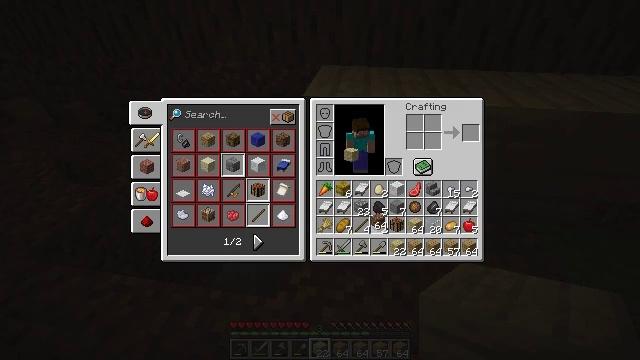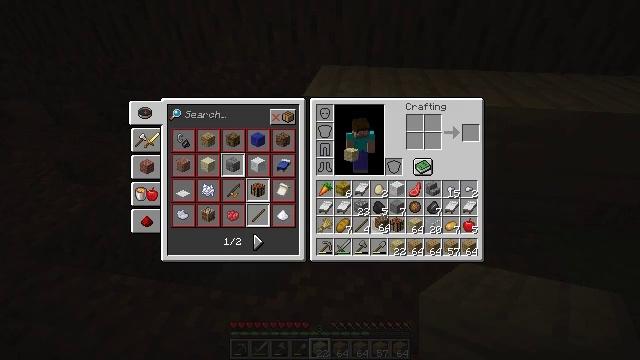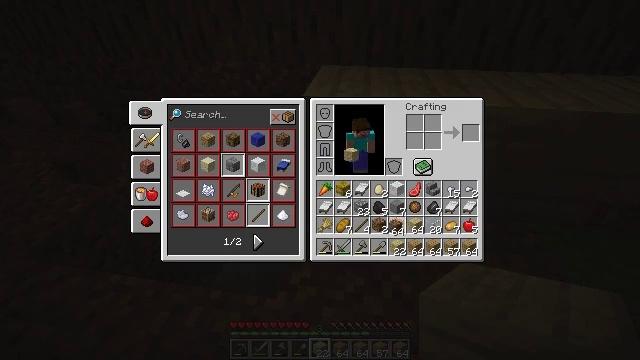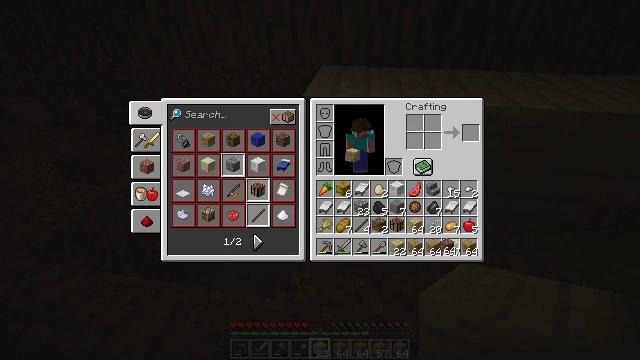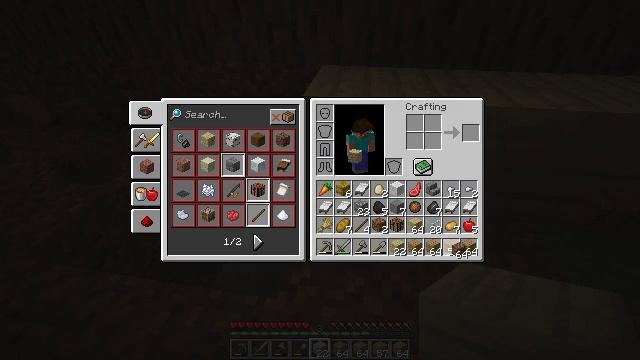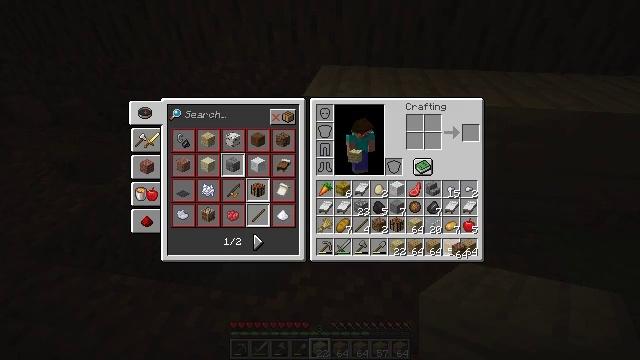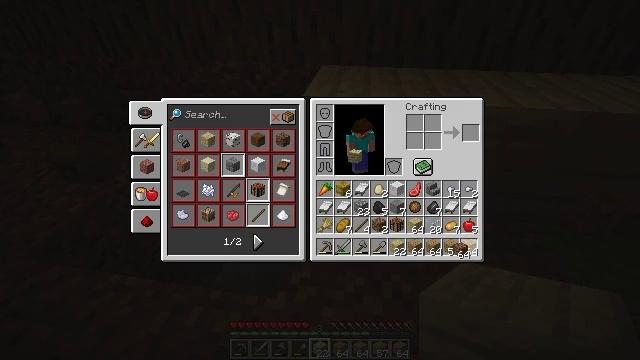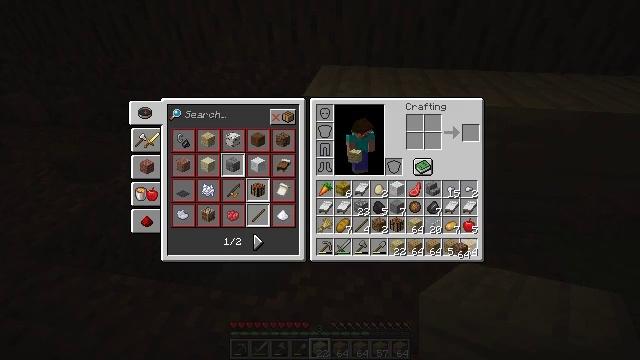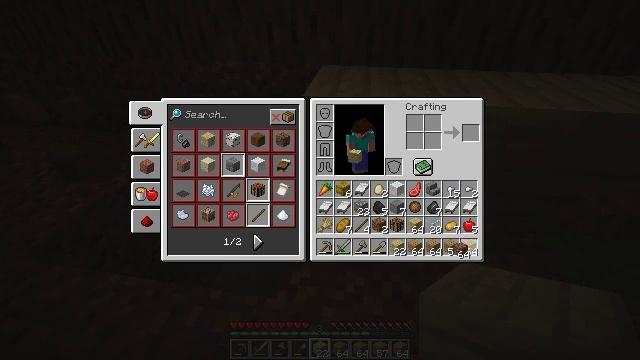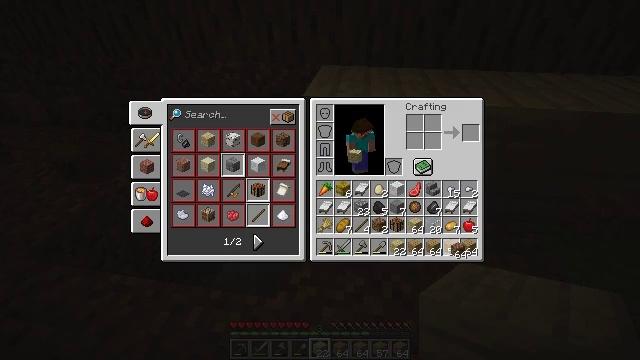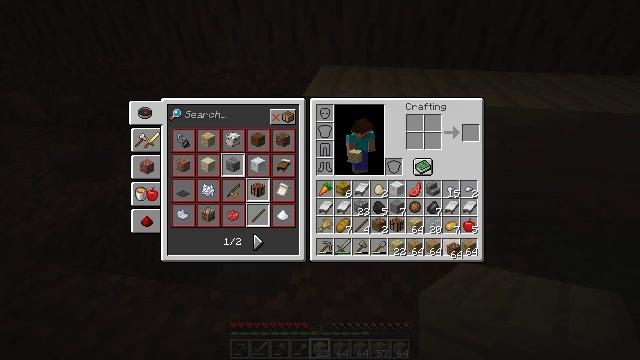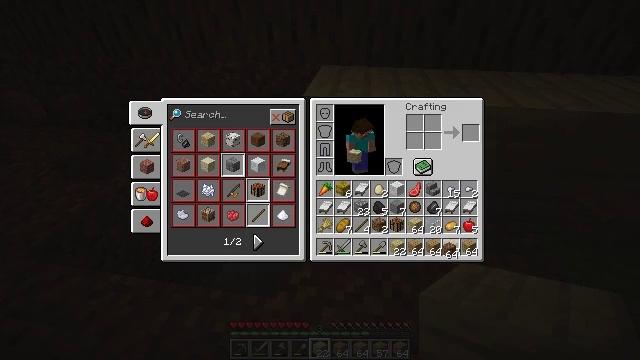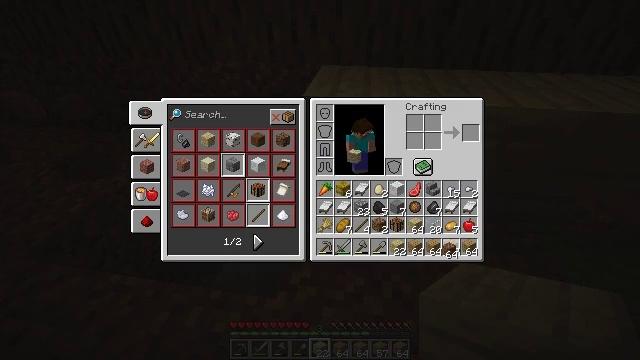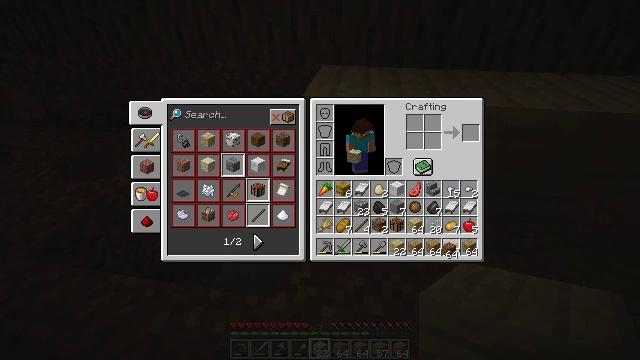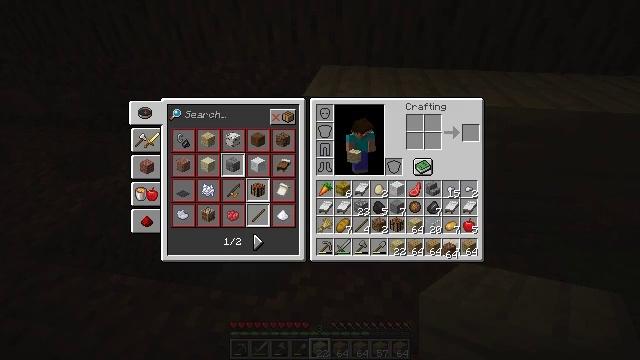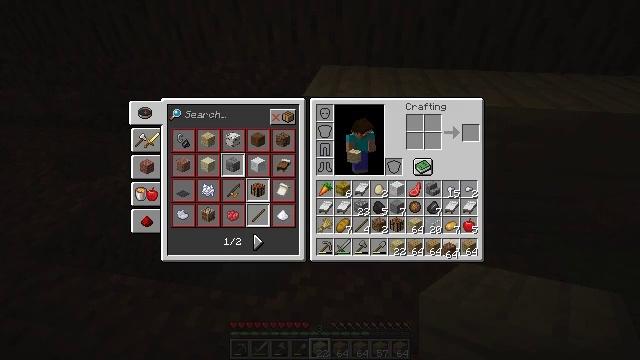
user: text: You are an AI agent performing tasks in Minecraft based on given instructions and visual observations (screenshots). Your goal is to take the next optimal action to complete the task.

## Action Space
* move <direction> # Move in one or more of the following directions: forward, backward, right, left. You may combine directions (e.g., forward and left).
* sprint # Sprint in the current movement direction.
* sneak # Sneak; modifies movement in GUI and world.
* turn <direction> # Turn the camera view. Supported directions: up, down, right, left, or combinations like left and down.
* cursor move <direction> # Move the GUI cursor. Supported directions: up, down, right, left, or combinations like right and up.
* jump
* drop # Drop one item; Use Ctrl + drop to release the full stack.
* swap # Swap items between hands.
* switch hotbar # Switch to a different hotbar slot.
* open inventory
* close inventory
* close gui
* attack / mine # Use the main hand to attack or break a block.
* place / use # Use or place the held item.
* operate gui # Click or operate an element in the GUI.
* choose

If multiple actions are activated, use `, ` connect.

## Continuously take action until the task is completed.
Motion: motion action
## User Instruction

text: Remove a mutton from the inventory.
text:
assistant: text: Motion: no_op
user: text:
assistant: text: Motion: cursor move right
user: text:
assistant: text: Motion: cursor move right and down
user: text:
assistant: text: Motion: cursor move right
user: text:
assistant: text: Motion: no_op
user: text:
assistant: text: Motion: no_op
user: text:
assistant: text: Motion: no_op
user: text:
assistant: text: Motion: no_op
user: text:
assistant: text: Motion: no_op
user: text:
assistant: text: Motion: no_op
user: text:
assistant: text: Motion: no_op
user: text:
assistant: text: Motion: no_op
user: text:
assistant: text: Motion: no_op
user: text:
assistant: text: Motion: no_op
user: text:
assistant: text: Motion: no_op
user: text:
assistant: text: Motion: no_op
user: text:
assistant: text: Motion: operate gui
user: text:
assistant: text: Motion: operate gui
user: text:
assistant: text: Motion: operate gui
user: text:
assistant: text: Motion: cursor move left
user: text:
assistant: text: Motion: cursor move left
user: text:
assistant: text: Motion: cursor move left and up
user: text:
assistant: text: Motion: cursor move left
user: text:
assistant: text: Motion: no_op
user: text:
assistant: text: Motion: no_op
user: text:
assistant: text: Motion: no_op
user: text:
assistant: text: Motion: no_op
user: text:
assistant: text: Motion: no_op
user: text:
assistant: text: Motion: no_op
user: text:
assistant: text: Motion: no_op